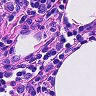
Metastatic tissue present: no